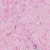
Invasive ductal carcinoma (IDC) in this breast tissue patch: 0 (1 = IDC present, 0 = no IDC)